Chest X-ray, PA view. Patient: 18 years old, sex M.
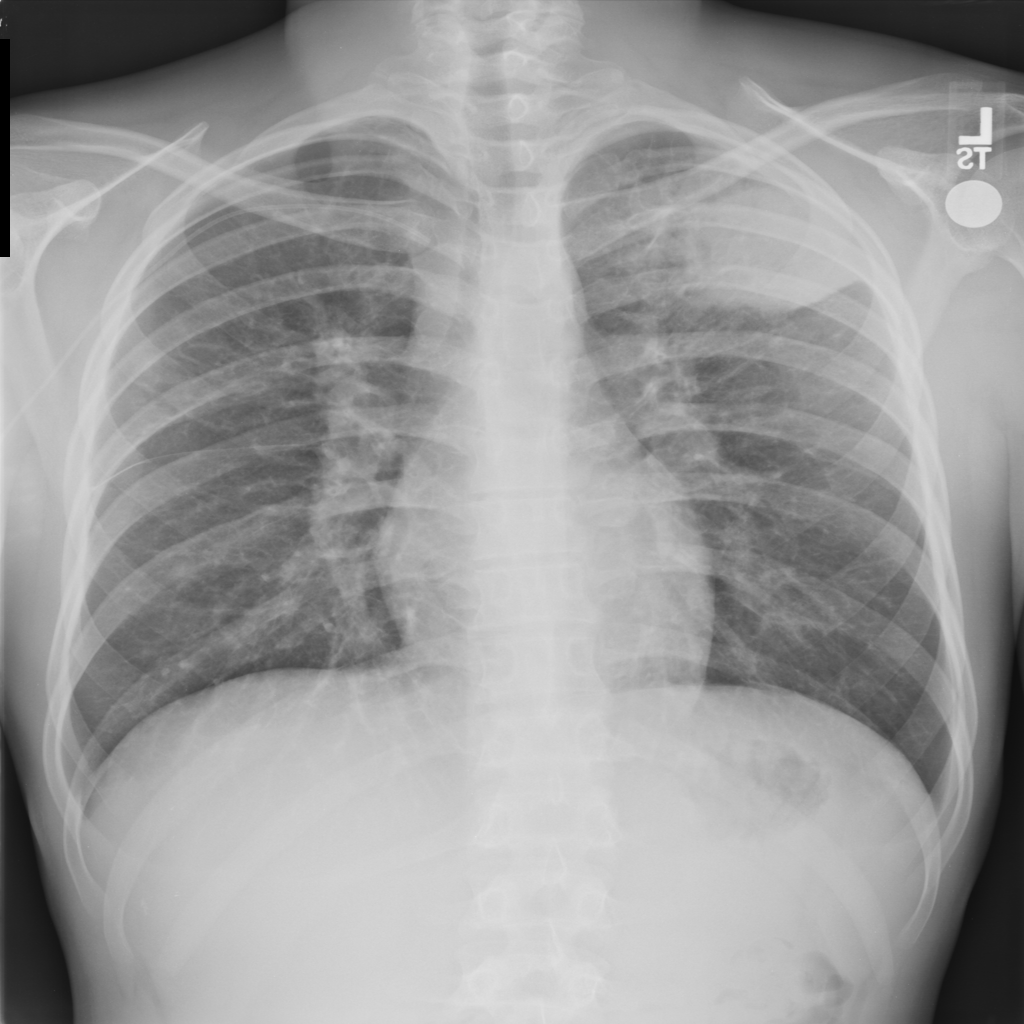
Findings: Mass, Pleural_Thickening